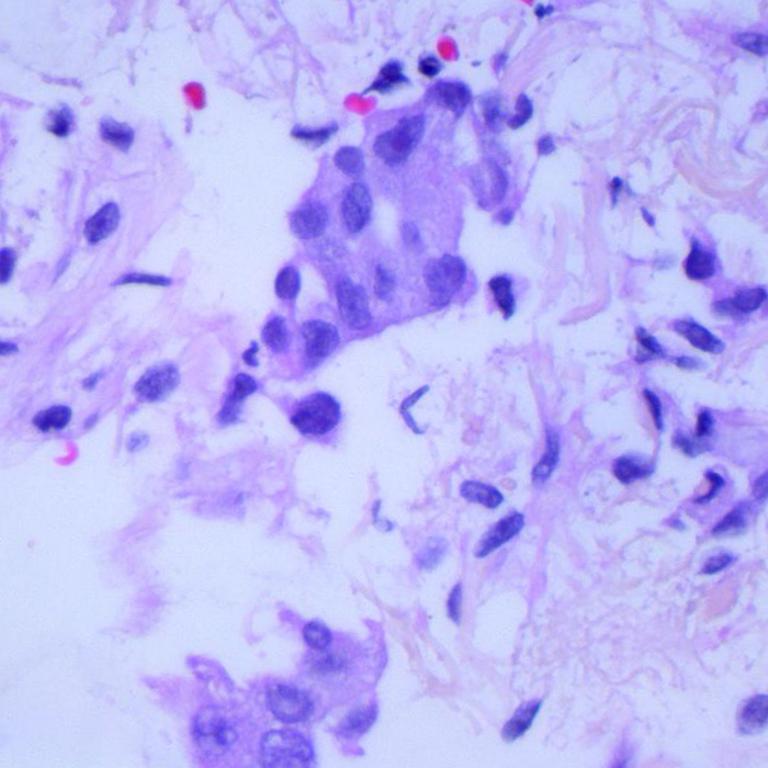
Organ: lung
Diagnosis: adenocarcinomas